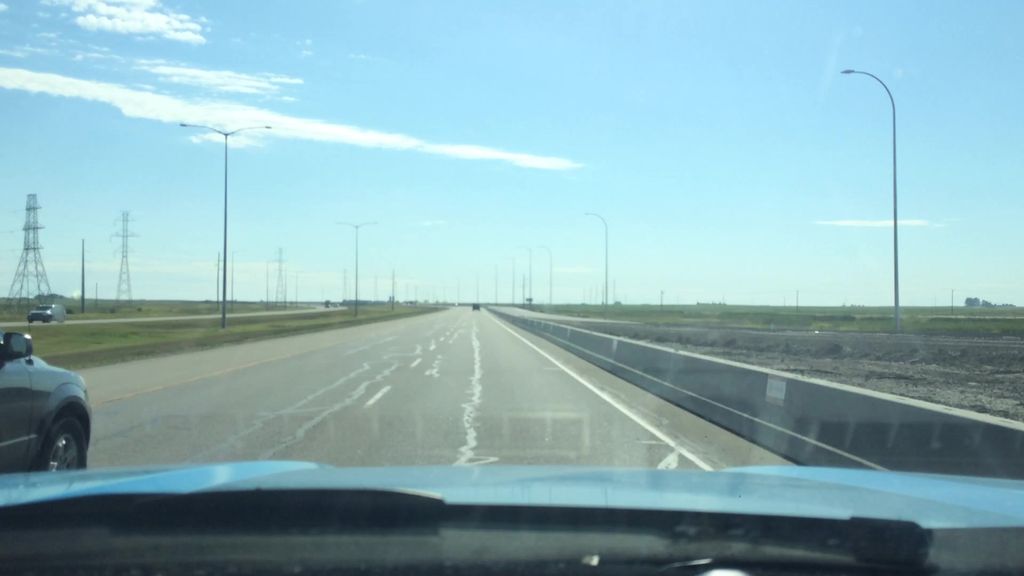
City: calgary